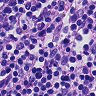
Metastatic tissue present: no